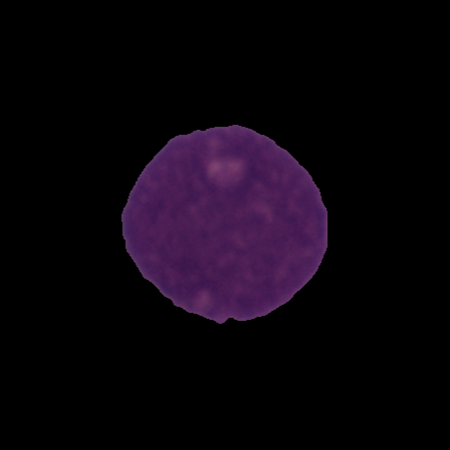
Label: cancer